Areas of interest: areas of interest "Car Dealership"
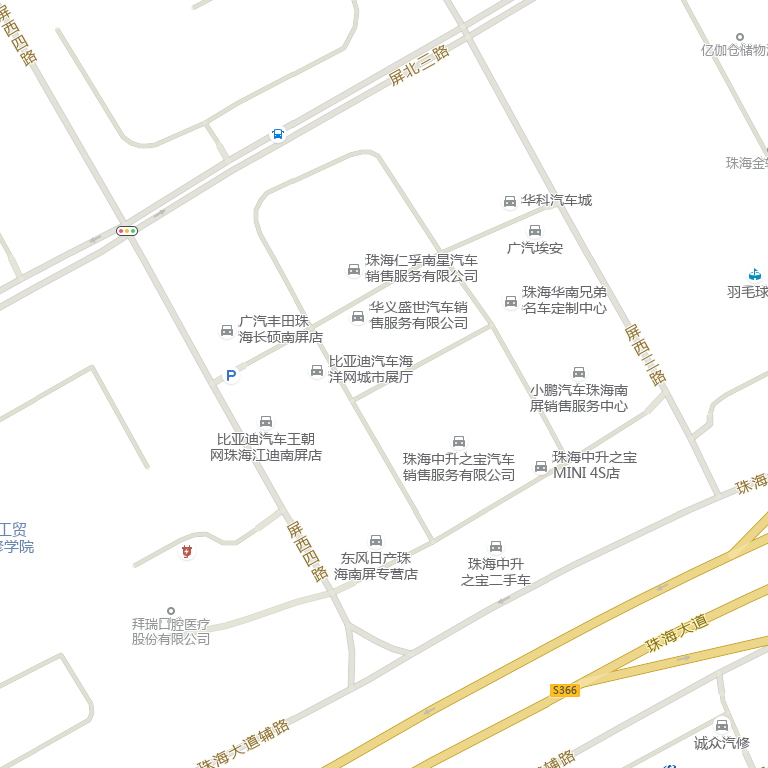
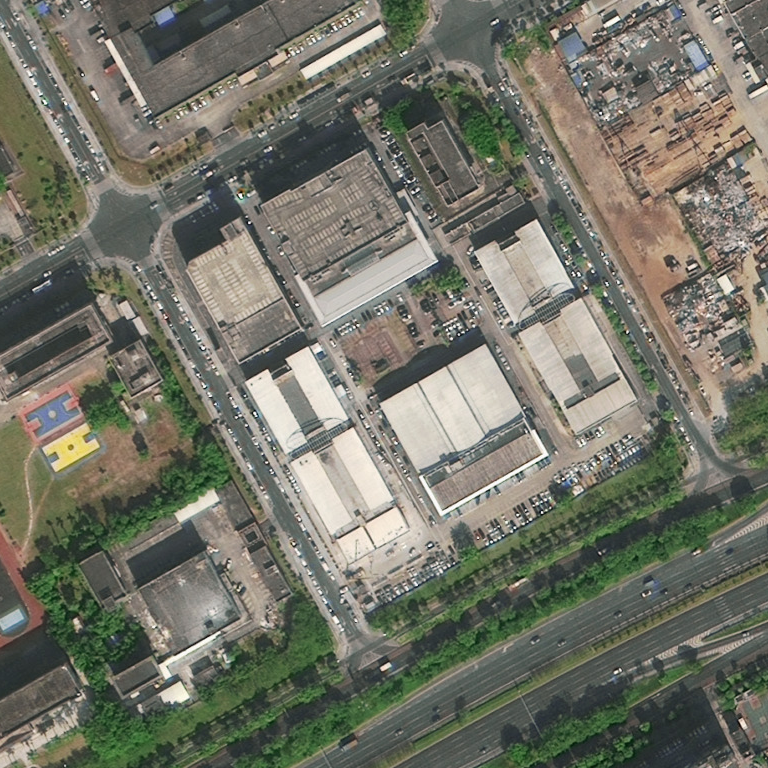